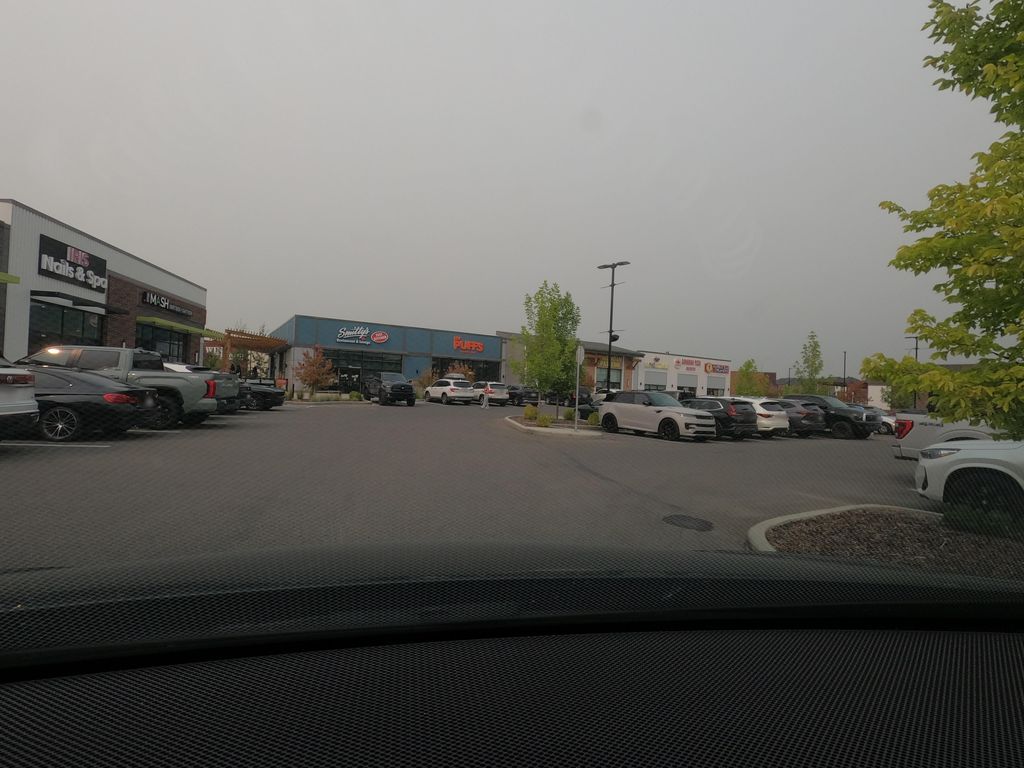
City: calgary